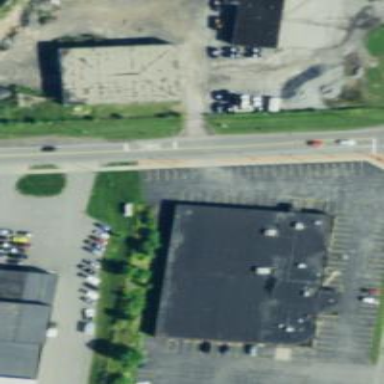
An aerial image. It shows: Building housing bowling alley.